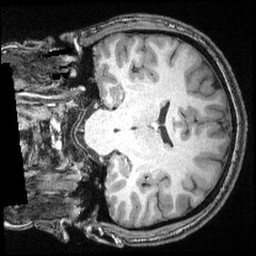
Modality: T1w
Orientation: coronal
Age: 26
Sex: male
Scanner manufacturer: siemens
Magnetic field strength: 3 T
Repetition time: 2.4 s
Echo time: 0.00374 s